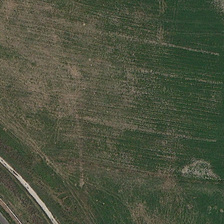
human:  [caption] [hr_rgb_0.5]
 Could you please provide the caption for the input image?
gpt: a road is near a piece of green meadow .

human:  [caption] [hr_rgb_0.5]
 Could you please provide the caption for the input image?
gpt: a road is near a piece of green meadow .

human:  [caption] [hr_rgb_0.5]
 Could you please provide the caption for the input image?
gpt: a road is near a piece of green meadow .

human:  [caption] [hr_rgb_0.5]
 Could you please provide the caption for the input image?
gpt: a road is near a piece of green meadow .

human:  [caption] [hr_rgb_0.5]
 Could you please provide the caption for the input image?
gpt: a road is near a piece of green meadow .